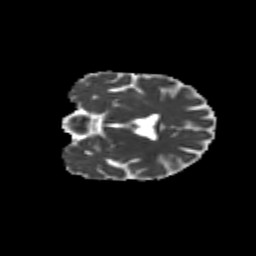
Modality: MD
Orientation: coronal
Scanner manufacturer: siemens
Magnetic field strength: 3 T
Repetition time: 9.2 s
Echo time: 0.084 s